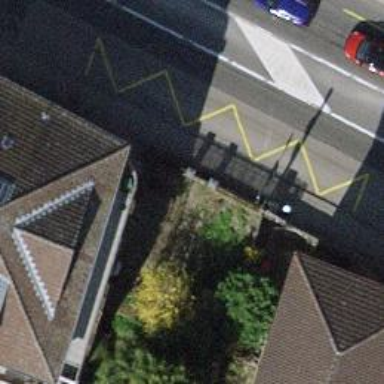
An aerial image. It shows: Bus stop with platform for public transport.